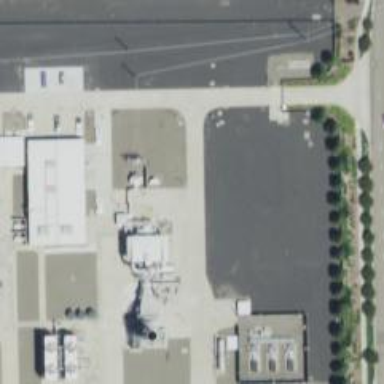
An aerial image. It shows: Gas turbine generator is in use.